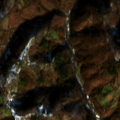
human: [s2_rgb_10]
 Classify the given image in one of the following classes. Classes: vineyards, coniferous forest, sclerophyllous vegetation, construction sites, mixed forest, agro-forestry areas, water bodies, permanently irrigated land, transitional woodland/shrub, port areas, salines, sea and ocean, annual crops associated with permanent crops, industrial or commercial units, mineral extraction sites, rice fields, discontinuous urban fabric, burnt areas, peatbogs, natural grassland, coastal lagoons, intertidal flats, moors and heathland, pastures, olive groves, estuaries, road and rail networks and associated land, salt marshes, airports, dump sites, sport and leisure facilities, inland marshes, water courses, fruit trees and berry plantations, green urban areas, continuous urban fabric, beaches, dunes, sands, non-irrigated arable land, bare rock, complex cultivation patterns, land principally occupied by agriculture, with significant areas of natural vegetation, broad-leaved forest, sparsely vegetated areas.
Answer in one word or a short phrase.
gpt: pastures, land principally occupied by agriculture, with significant areas of natural vegetation, broad-leaved forest, transitional woodland/shrub